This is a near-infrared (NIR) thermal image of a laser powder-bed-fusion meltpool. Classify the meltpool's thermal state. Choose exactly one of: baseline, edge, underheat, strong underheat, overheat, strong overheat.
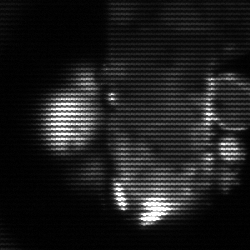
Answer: strong underheat